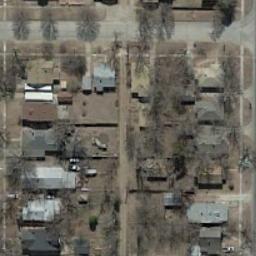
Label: medium_residential